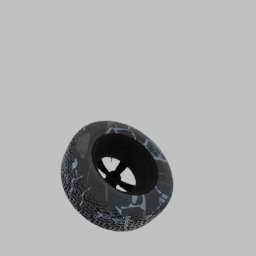
Label: mechanical